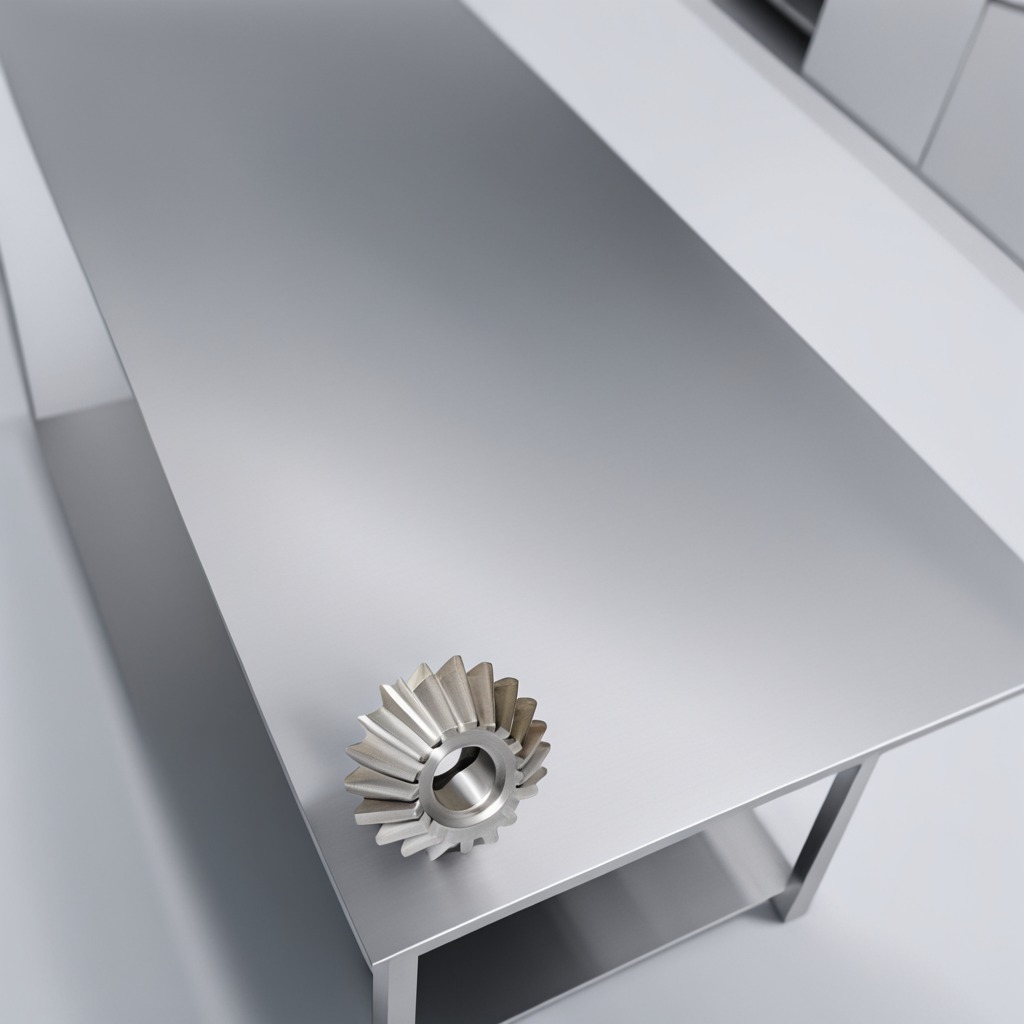
A steel gear with teeth is lying on the stainless steel table in a high-end prototyping lab.